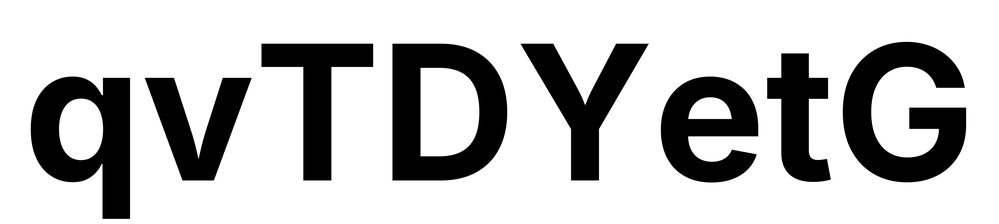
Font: Inter_Bold